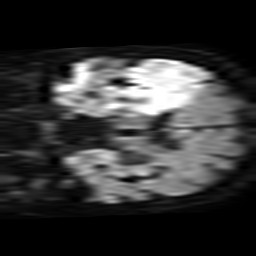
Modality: TRACE
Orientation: coronal
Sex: female
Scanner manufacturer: philips
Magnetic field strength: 3 T
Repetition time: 3.745 s
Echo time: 0.05978 s